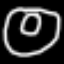
Label: donut